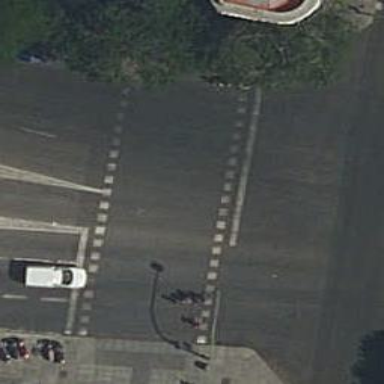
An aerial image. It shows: View of zebra crossing with traffic signals.